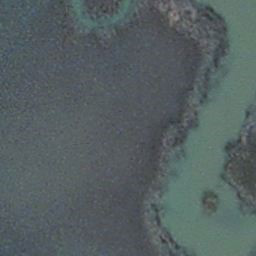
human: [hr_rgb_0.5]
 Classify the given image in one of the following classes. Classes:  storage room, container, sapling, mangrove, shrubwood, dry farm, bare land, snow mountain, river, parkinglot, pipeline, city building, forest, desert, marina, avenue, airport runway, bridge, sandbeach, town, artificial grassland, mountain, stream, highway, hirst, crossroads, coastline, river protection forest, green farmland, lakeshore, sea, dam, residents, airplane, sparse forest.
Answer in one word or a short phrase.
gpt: stream